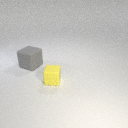
large gray rubber cube behind small yellow rubber cube